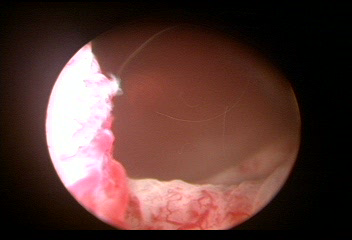
Modality: WLC
Class: Normal mucosa
Bladder cancer association: No